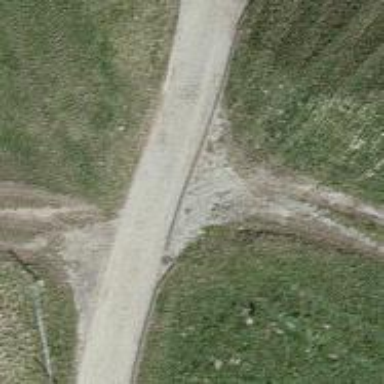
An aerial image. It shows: Track with grade 3 surface.